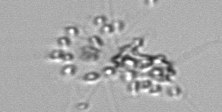
Label: Chaetoceros_didymus_TAG_external_flagellate